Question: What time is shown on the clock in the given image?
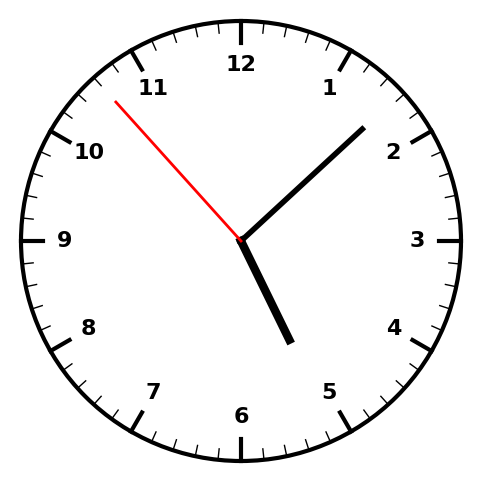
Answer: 05:07:53